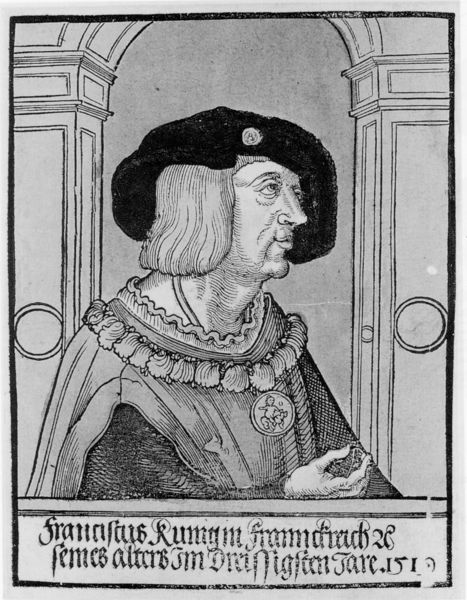
Titel: Bildnis von König Francois I von Frankreich
Künstler: Wolfgang Resch
Institution: (Seriendruck)
Schlagwörter: hand, kopf, mann, umhang, weiß, fenster, finger, frankreich, frisur, geste, grau, haar, hut, mund, nase, pfeiler, profil, schwarz, säule, säulen, zeichnung, blick, gebäude, haube, hochformat, jung, kappe, mütze, profile, architektur, augen, gesicht, kragen, mensch, rahmen, samt, bild, bildnis, hals, herr, portrait, porträt, feld, fransen, haare, mantel, kind, brosche, kinn, lippen, schulter, kreis, rund, schrift, bogen, kette, grafik, graphik, schriftzug, französisch, rundbogen, jugendstil, symmetrie, brauen, pupillen, melancholie, deutsch, wange, krempe, halskette, lider, tor, medaillon, druck, schraffur, radierung, stich, scharz, schwarzweiß, text, kreise, beschriftung, orden, krause, baskenmütze, bildniss, wappen, barett, medallion, portät, mittelalter, schwart, franziskus, historismus, troddeln, medaille, siegel, kupferstich, raster, demut, medallon, sigel, quasten, münze, latein, han, samtkappe, bartlos, medaillie, pagenschnitt, franciscus, haarschnitt, weoß, ketter, medalie, könig franz, beret, mittelalter trauer reich blick architektur, 1510, graühik, amoulette